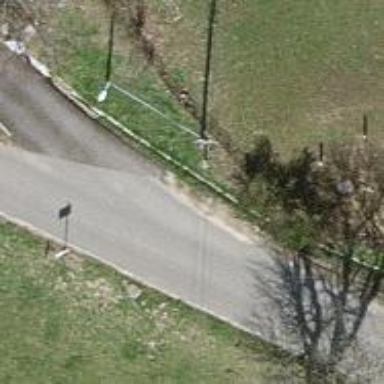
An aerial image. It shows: Power pole.